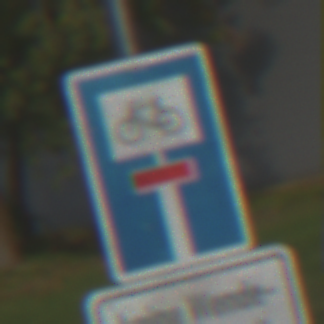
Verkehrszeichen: SackgasseRadverkehrDurchlaessig
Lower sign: HinweisGeaenderteVorfahrtVerkehrsfuehrungVerkehrsregelung3
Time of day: MorningAfternoon
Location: Outdoor (Suburban)
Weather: PartlyCloudy
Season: NotSpecified
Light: Natural